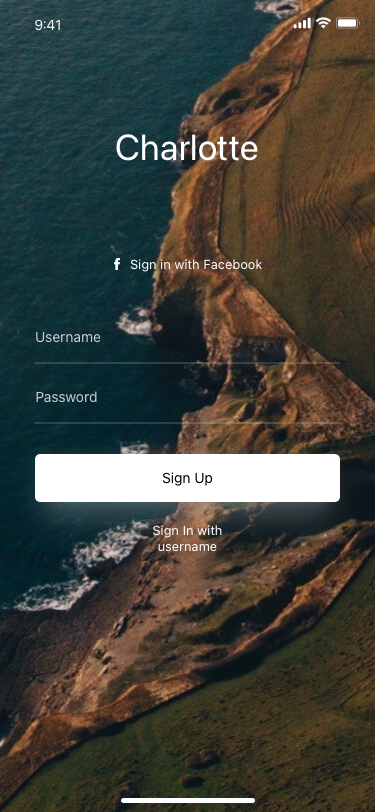
Text in this UI design:
Sign in with Facebook
Sign In with username
Sign Up
Password
Username